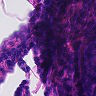
Metastatic tissue present: no